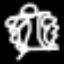
Label: angel